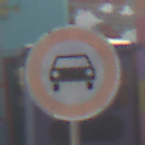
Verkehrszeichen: VerbotKraftwagen
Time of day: MorningAfternoon
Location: Outdoor (Special)
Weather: PartlyCloudy
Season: NotSpecified
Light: Natural